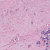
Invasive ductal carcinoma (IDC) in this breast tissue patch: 1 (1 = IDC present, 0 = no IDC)